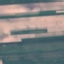
Land use / land cover: AnnualCrop